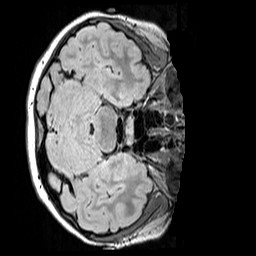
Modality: FLAIR
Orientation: axial
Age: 11
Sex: female
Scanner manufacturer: siemens
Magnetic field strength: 3 T
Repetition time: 5 s
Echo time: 0.388 s